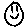
Label: smiley face